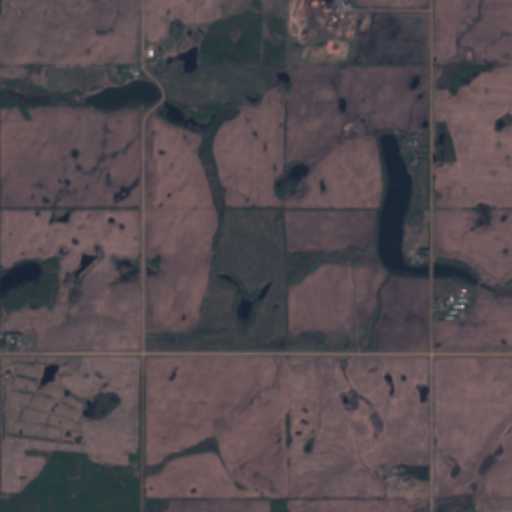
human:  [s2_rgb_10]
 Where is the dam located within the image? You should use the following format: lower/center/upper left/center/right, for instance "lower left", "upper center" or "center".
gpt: The dam is located in the center right of the image.
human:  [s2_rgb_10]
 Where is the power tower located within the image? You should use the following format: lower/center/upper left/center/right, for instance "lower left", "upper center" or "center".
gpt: The power tower is located in the right of the image.
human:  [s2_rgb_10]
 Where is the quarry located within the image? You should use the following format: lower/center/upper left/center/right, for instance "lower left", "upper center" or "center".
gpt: There is no quarry in the image.